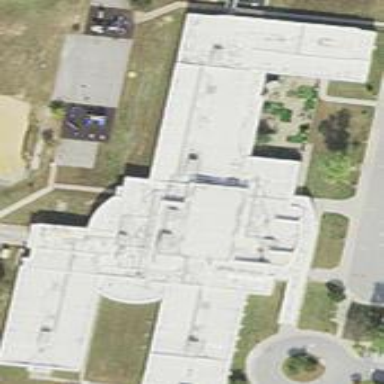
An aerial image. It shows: School building.